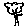
Label: tree